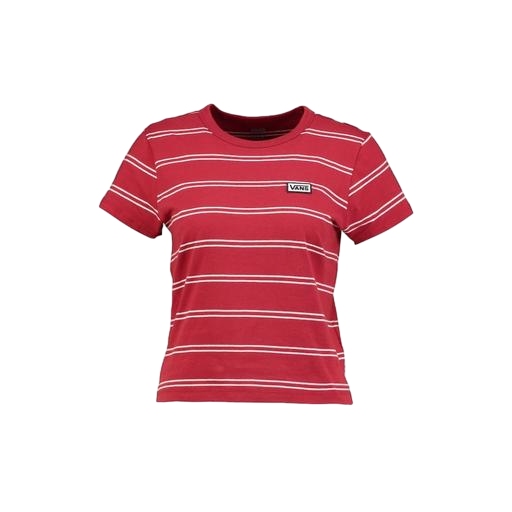
red striped crew tee, club stripe tee, red striped jersey tee, white background